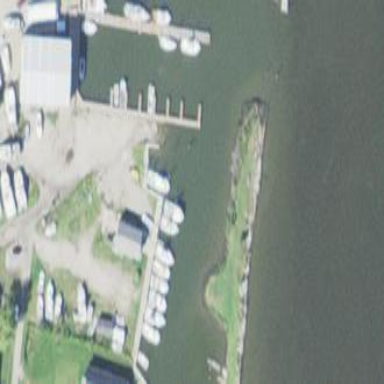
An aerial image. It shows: Marina on leisure land.